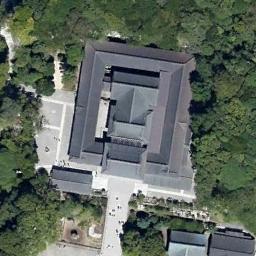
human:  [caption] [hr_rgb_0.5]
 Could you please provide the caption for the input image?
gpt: There are some trees near the palace .

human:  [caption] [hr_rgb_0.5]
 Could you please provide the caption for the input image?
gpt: The dark gray palace with two clearings is surrounded by a forest .

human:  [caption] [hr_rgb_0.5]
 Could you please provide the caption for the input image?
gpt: The palace is surrounded by some bare land .

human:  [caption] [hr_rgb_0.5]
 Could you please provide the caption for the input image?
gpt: There are many green trees around the black palace .

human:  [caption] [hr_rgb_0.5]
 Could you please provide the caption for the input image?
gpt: The palace is surrounded by trees .